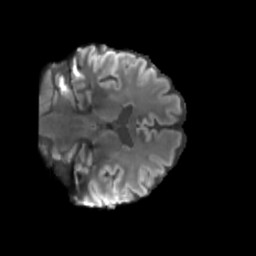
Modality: T2w
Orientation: coronal
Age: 69
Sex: male
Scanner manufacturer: siemens
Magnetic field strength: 3 T
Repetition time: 3.23 s
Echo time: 0.0892 s